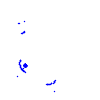
Particle: proton